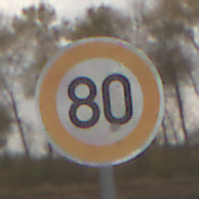
Verkehrszeichen: Geschwindigkeit80
Umgebung: Outdoor, Nature
Tageszeit: MorningAfternoon
Wetter: Overcast
Licht: Natural
Jahreszeit: NotSpecified
Kontrast: LowContrast